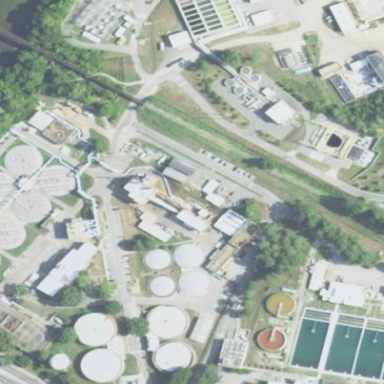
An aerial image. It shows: View of wastewater plant.